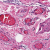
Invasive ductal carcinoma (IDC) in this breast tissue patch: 0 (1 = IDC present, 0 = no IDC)